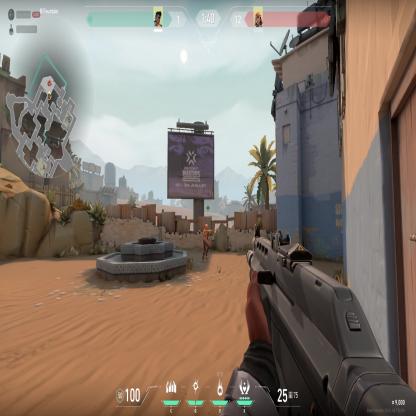
Label: enemy